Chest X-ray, AP view. Patient: 31 years old, sex F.
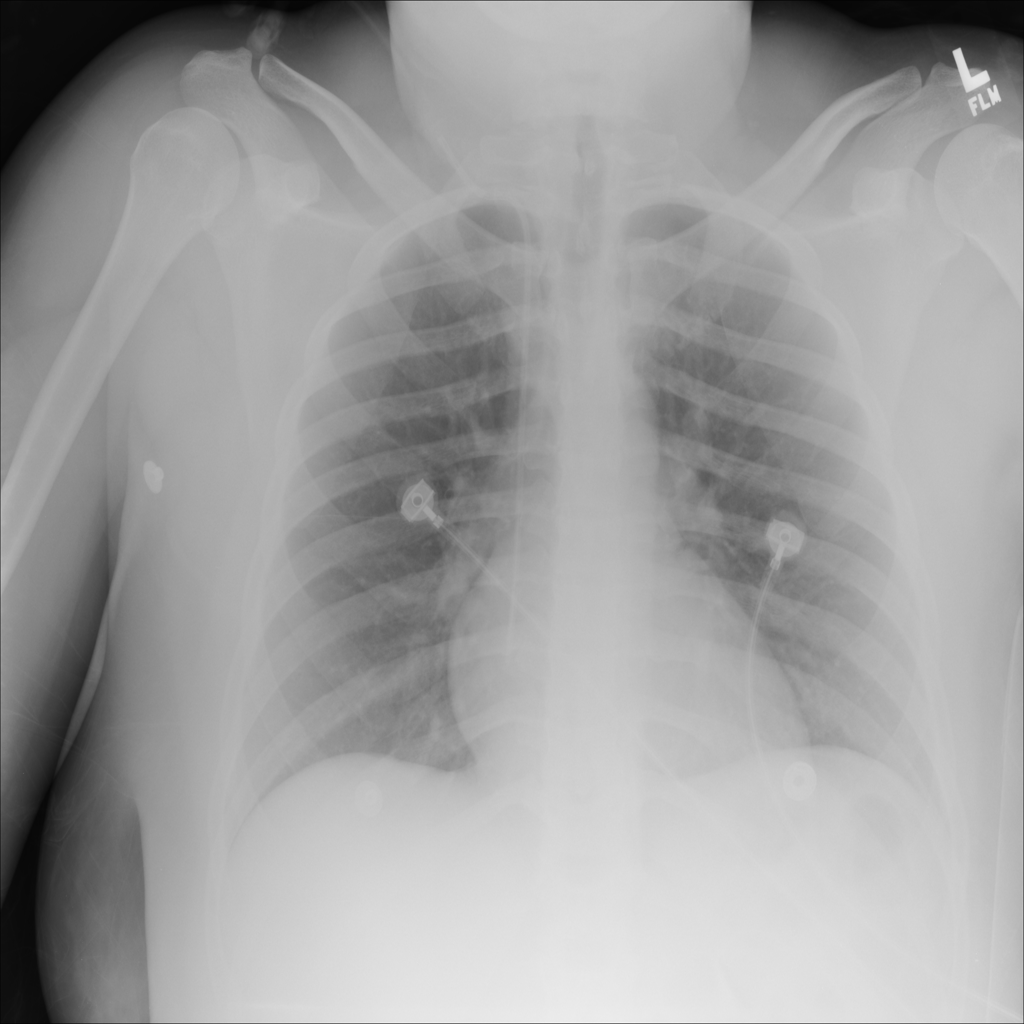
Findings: No Finding